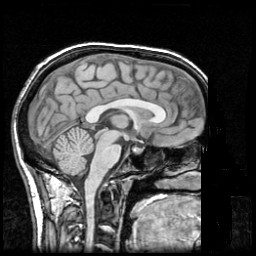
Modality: T1w
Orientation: sagittal
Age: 21